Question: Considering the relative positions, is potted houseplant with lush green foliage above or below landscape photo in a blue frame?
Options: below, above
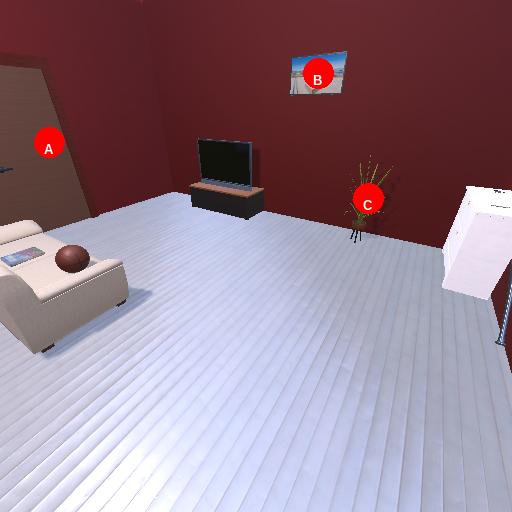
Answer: below